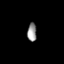
Tissue: lung
Cell type: T cells
Senescence score: 0.6444
Nuclear area (px): 168
Mean DAPI intensity: 148.464